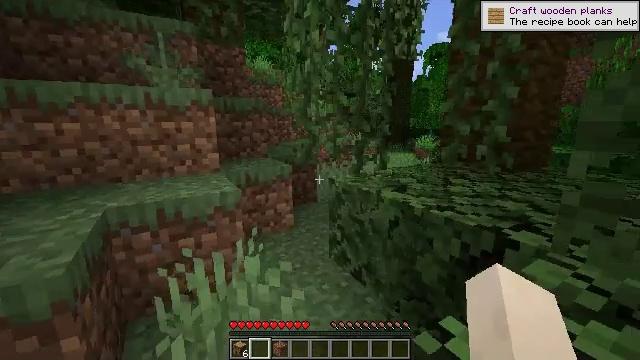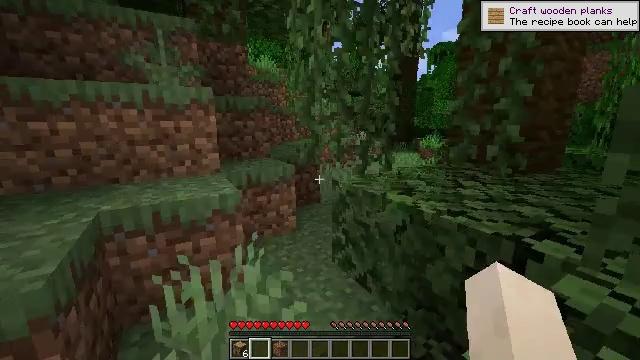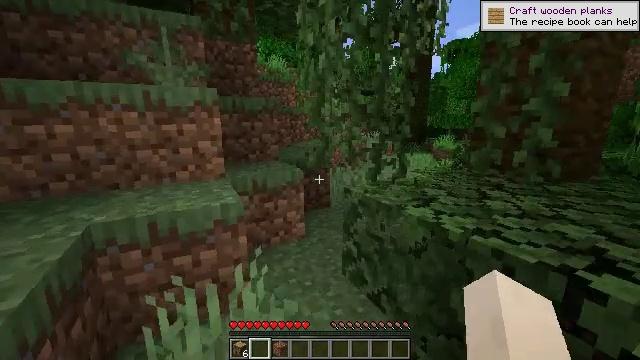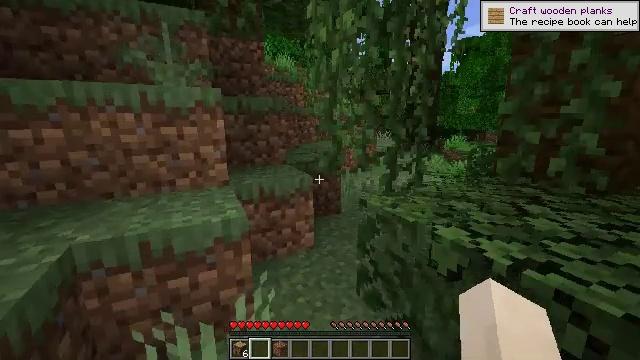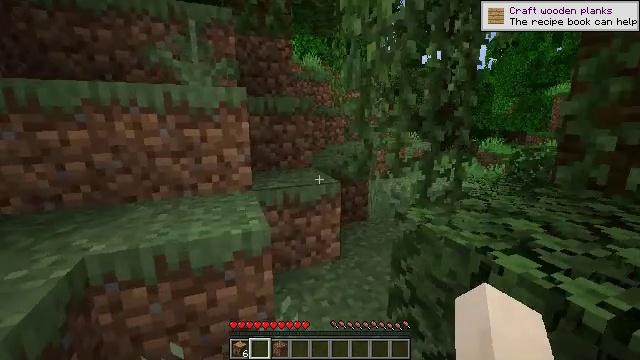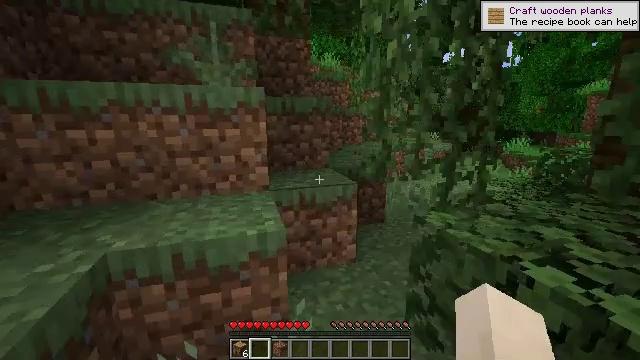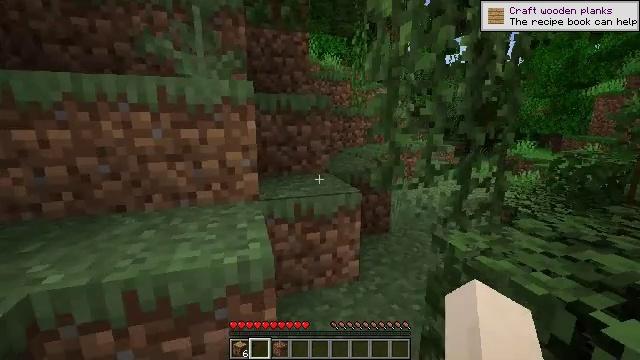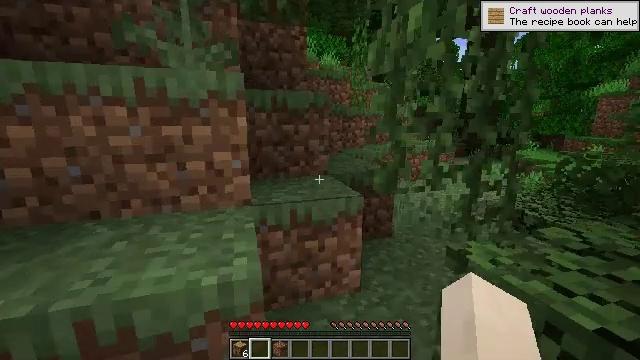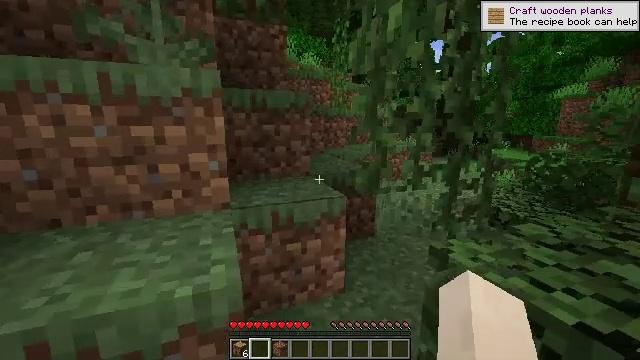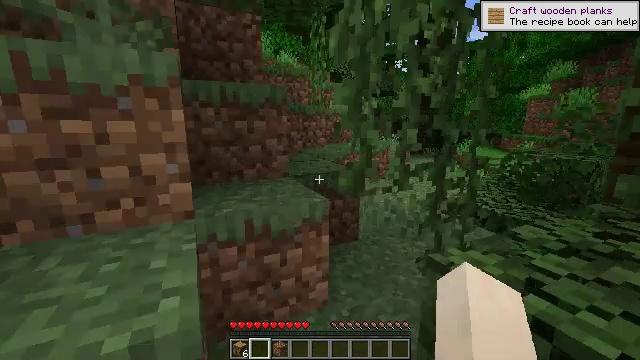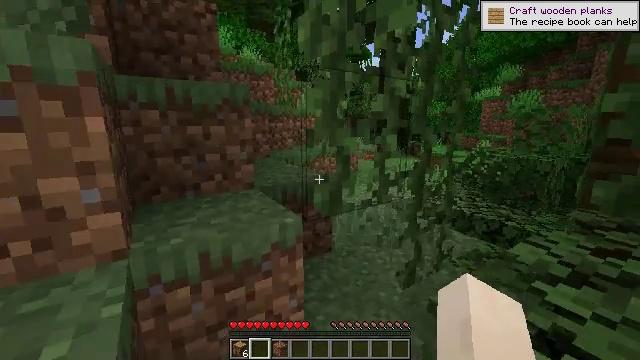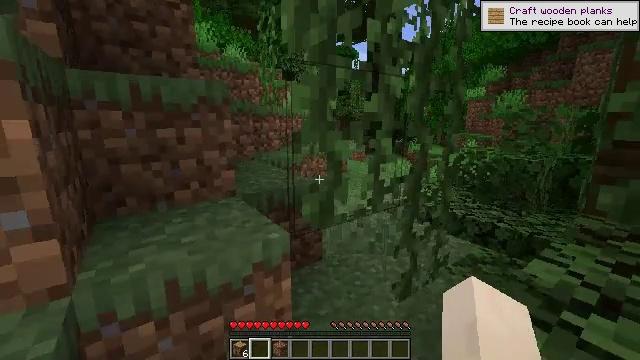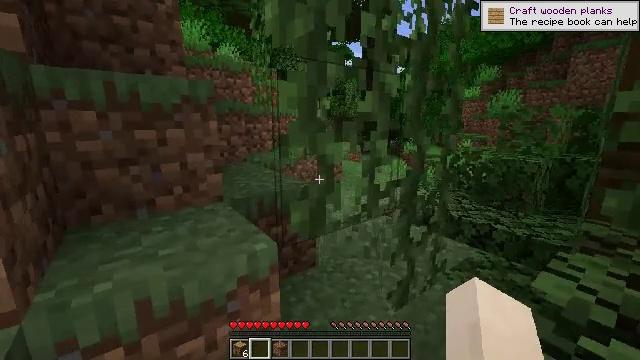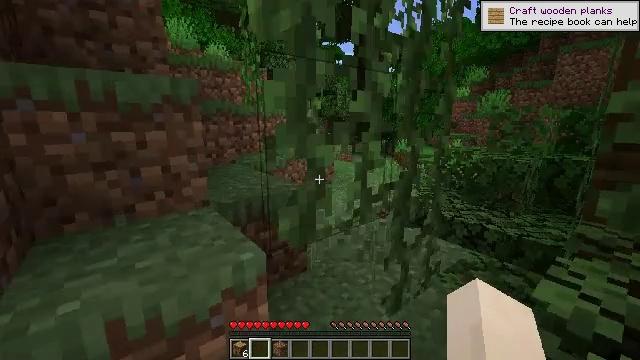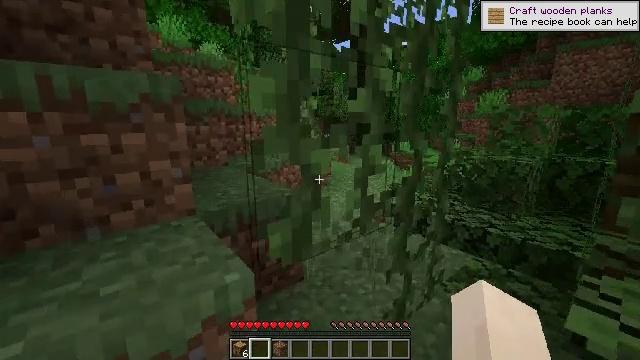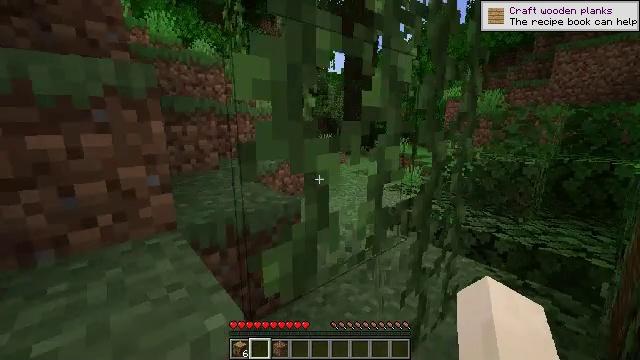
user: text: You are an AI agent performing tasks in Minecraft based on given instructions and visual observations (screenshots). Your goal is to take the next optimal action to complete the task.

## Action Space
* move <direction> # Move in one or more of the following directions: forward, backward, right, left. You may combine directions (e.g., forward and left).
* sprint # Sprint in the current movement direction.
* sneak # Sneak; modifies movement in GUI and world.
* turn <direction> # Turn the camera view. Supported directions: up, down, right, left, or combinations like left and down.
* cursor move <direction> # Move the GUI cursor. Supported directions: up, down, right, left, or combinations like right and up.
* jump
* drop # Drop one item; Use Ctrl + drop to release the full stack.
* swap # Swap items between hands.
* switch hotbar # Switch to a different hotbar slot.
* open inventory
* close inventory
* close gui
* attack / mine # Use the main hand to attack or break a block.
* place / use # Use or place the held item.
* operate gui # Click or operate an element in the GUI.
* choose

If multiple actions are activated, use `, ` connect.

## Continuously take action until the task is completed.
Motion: motion action
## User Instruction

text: Mine the tripwire.
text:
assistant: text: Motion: move forward
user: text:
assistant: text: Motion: move forward, turn left
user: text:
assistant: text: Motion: move forward, turn left
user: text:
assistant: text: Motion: move forward, turn left
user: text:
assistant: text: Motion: move forward, turn left
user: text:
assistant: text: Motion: move forward
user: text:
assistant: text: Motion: move forward
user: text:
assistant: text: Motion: move forward, turn right
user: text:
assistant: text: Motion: move forward, turn right
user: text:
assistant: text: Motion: move forward, turn right
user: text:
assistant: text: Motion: move forward, turn right
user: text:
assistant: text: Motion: move forward
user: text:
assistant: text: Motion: move forward, turn right
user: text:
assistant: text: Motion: move forward
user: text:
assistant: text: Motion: move forward, turn right
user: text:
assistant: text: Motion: move forward, turn right
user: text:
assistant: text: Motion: move forward, turn right
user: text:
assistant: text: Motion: move forward
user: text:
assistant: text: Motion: move forward
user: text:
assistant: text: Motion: move forward and move right
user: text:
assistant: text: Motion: move forward and move right
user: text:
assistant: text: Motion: move forward, turn left
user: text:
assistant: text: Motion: move forward, turn left
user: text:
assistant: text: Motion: move forward
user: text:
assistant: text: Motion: move forward
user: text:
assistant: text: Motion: move forward
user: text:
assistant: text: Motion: move forward
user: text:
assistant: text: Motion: move forward
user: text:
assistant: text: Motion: move forward
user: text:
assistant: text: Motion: no_op